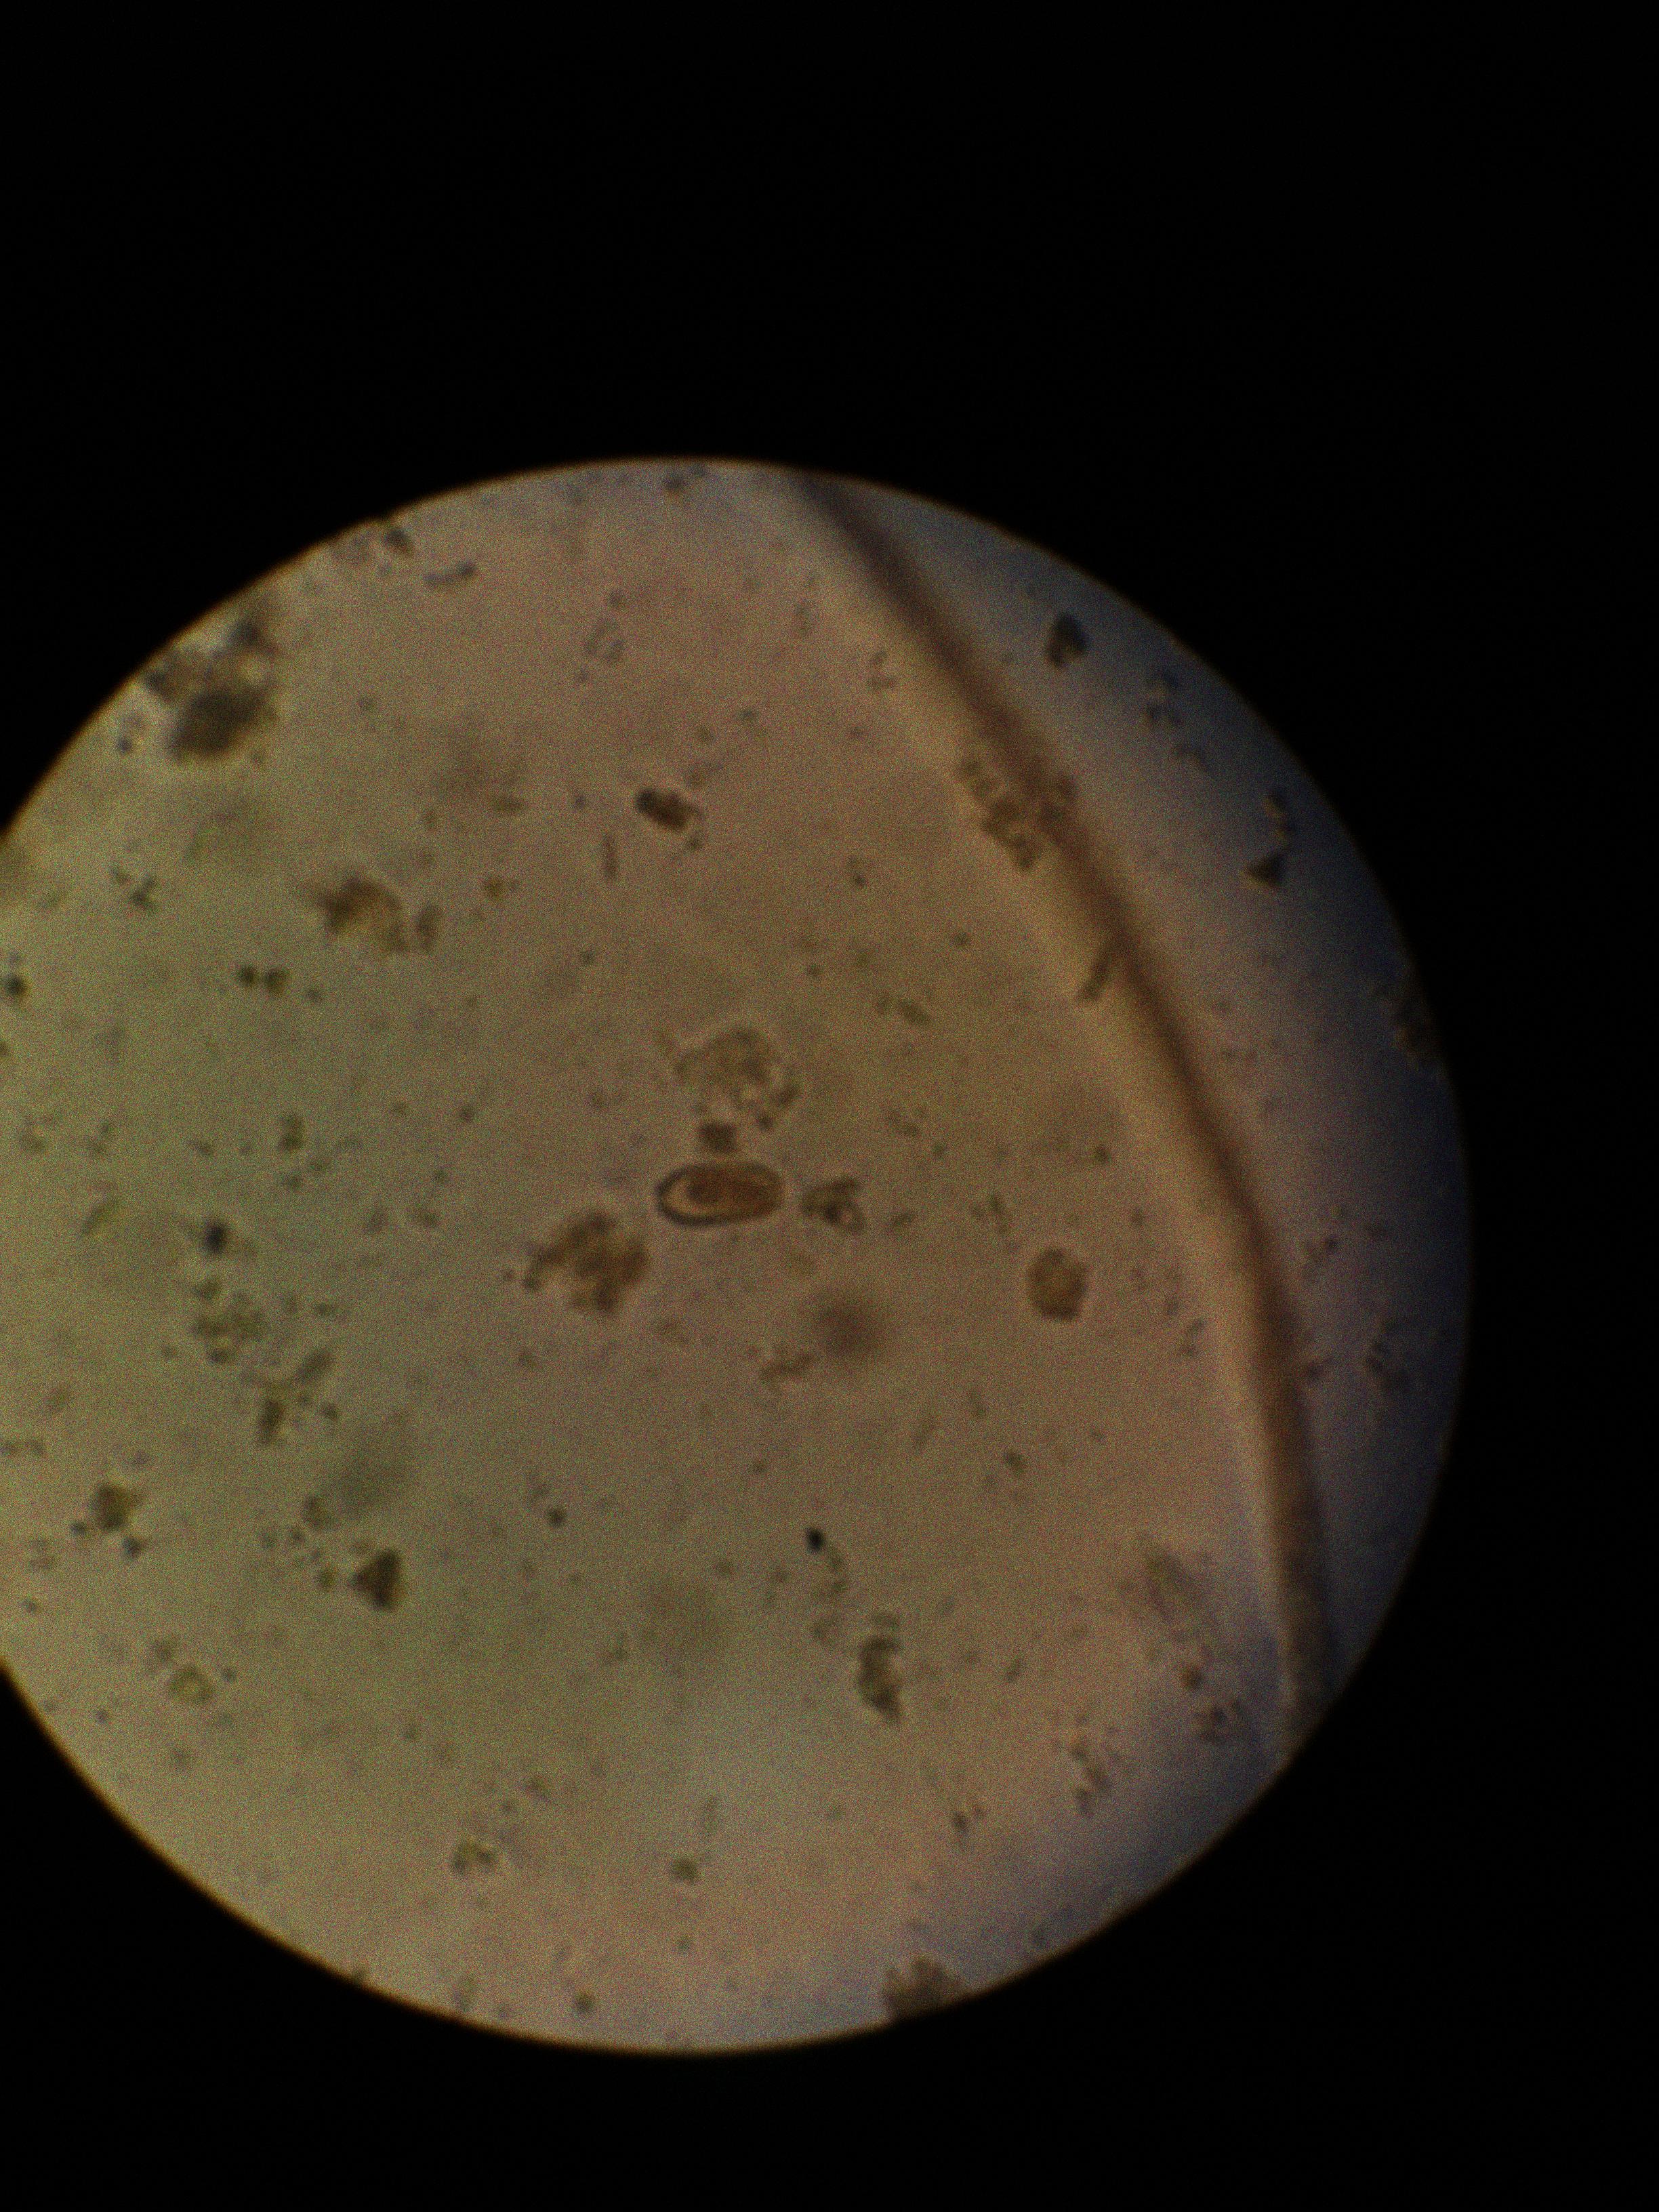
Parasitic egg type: Capillaria philippinensis